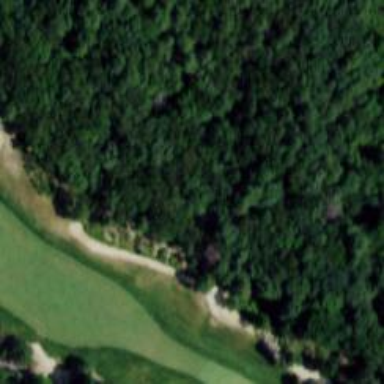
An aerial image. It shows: Golf bunker filled with natural sand.